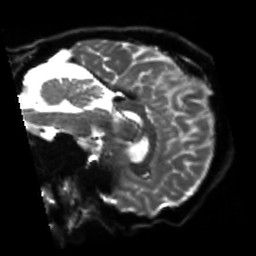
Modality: sbref
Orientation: sagittal
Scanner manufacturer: siemens
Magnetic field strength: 3 T
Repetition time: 4 s
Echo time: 0.0594 s